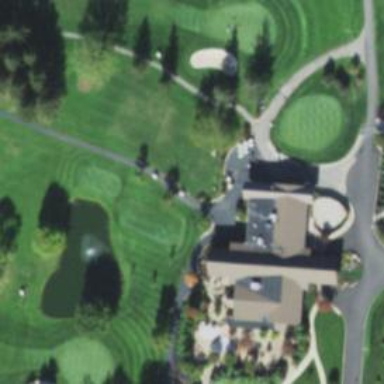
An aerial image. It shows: Grassy area designated as golf tee.